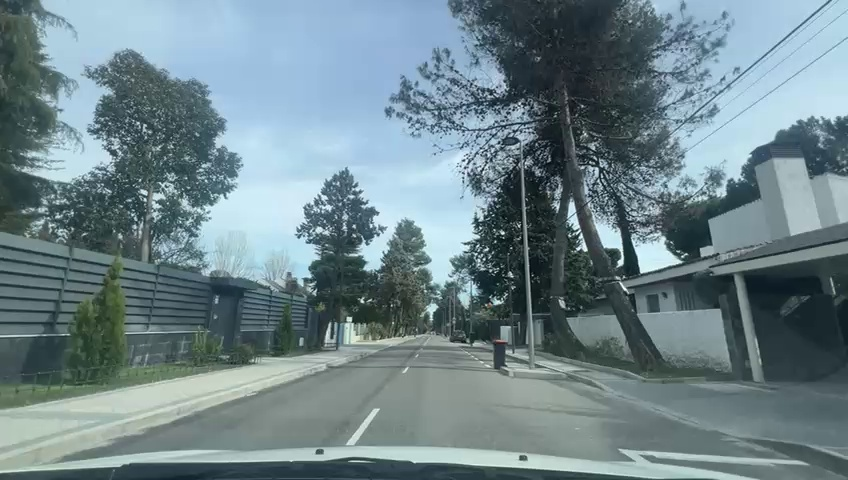
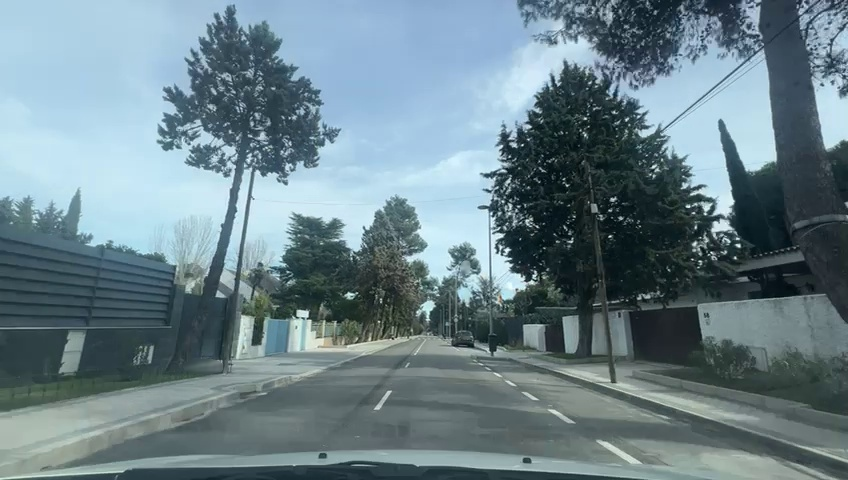
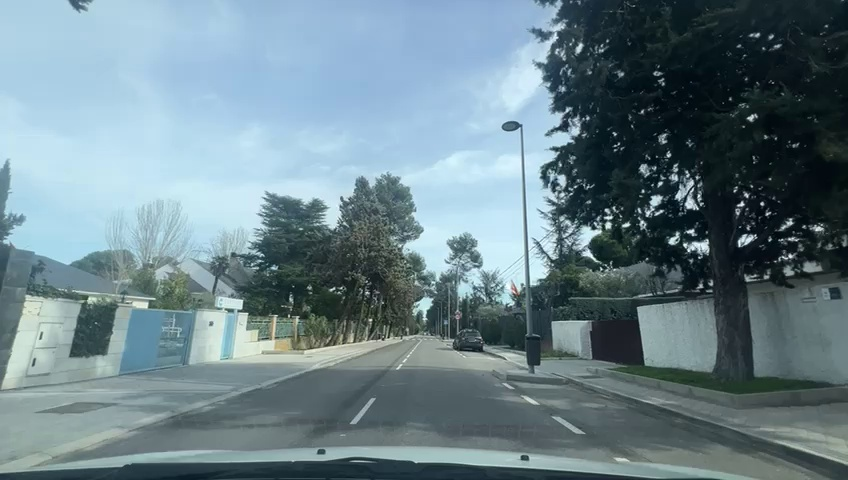
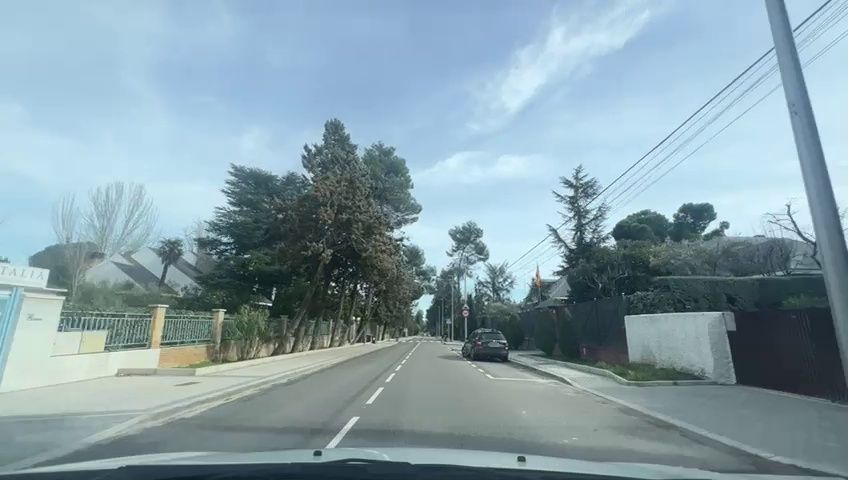
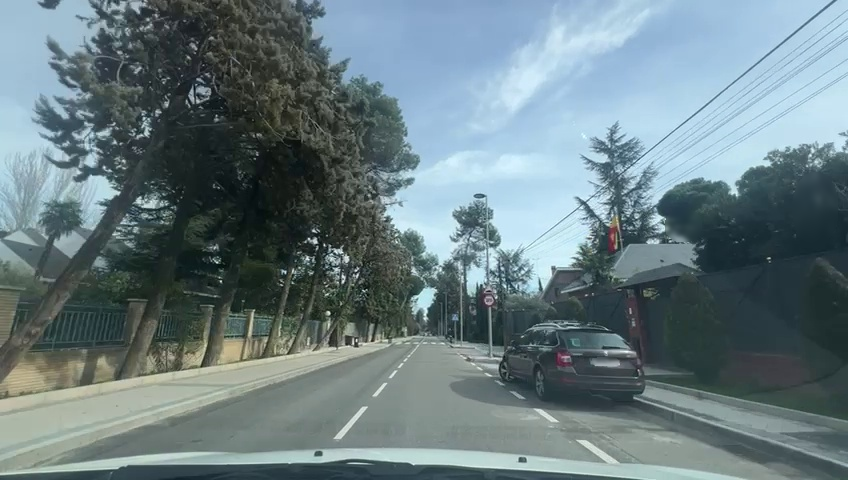
Situation: Lateral parked car
Question: Are vehicles present on the right side of the ego lane?
Answer: Yes
Reasoning: Parked vehicle isvisible along the right side of the roadway.

Situation: Lateral parked car
Question: Are vehicles parked parallel or perpendicular to the roadway near the ego lane?
Answer: No
Reasoning: There are no vehicles parked parallel or perpendicular to the roadway near the ego lane

Situation: Lateral parked car
Question: Does the environment indicate an urban road where curbside parking is permitted?
Answer: Yes
Reasoning: Buildings and curbside parking indicate an urban environment, specifically a suburb environment

Situation: Lateral parked car
Question: Is the ego vehicle traveling in a middle lane with traffic lanes on both sides?
Answer: No
Reasoning: The vehicle has 1 traffic lane on the left side (with opposite traffic) and 1 parallel parking lane on the right side

Situation: Lateral parked car
Question: Are vehicles present on the left side of the ego lane?
Answer: No
Reasoning: There are no parked vehicles visible along the left side of the roadway